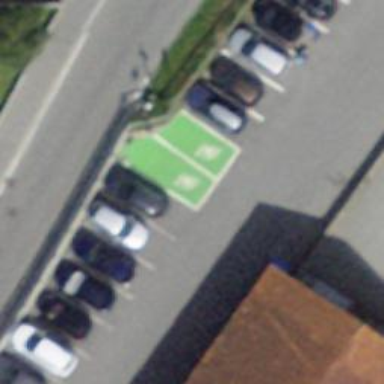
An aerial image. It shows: Charging station.